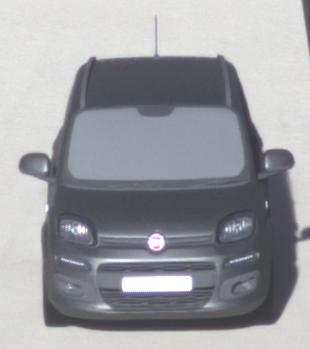
Make: Fiat
Model: Panda 1.2 8V
Detailed model: Panda (312)
Model produced from: 2013/02
Model produced until: 2013/12
Doors: 5
Color: gray
Road condition: dry road
Daytime: morning or afternoon
Contrast: high contrast